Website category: university
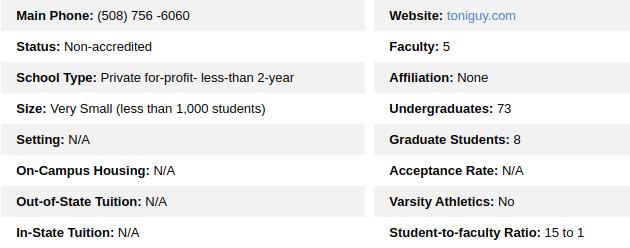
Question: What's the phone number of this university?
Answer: (508) 756 -6060

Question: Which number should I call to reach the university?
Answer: (508) 756 -6060

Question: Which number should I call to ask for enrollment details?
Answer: (508) 756 -6060

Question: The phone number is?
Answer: (508) 756 -6060

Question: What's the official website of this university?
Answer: toniguy.com

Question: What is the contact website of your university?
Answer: toniguy.com

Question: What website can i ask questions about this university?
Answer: toniguy.com

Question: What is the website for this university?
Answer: toniguy.com

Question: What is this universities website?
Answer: toniguy.com

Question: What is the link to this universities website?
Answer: toniguy.com

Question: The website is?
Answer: toniguy.com

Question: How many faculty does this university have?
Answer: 5

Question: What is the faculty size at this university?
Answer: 5

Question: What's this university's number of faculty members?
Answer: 5

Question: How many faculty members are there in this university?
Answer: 5

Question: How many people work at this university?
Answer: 5

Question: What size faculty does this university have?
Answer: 5

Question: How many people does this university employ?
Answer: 5

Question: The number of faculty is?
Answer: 5

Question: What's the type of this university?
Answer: Private for-profit- less-than 2-year

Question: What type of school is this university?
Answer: Private for-profit- less-than 2-year

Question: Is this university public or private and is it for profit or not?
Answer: Private for-profit- less-than 2-year

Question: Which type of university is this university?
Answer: Private for-profit- less-than 2-year

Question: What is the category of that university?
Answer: Private for-profit- less-than 2-year

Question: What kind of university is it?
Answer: Private for-profit- less-than 2-year

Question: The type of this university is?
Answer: Private for-profit- less-than 2-year

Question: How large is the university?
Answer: Very Small (less than 1,000 students)

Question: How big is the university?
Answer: Very Small (less than 1,000 students)

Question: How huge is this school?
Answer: Very Small (less than 1,000 students)

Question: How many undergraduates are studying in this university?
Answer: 73

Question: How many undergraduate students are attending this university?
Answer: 73

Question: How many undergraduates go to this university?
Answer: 73

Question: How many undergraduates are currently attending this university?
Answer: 73

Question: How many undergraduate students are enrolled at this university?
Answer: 73

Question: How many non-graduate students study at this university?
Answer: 73

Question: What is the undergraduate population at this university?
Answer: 73

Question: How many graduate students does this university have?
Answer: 8

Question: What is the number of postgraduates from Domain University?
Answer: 8

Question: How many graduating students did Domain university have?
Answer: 8

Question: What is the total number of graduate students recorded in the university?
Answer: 8

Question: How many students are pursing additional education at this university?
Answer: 8

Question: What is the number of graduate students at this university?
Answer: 8

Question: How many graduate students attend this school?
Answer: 8

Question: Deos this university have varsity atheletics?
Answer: No

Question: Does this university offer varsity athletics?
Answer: No

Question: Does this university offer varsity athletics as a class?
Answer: No

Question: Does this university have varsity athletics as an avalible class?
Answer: No

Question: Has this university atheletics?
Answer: No

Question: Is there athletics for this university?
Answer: No

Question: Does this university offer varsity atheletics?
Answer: No

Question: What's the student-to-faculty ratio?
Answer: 15 to 1

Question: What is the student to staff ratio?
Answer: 15 to 1

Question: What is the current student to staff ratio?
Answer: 15 to 1

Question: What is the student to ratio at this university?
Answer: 15 to 1

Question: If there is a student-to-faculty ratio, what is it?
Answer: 15 to 1

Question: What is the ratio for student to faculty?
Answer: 15 to 1

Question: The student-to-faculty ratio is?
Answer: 15 to 1